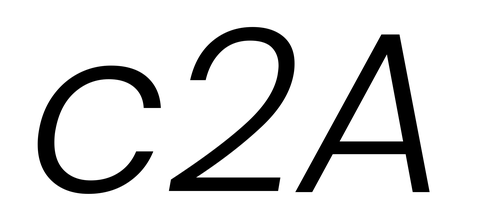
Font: Poppins-LightItalic